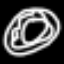
Label: donut